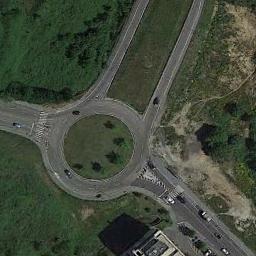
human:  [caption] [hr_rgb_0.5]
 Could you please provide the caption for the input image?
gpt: The roundabout with three exits and entrances is in the lawn with some trees .

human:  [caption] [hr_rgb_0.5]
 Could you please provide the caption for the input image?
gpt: The roundabout is on the grass next to trees .

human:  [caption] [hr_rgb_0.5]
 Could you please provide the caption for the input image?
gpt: There are several moving vehicles on the road at the roundabout, There are several buildings and some trees and some lawns around the roundabout .

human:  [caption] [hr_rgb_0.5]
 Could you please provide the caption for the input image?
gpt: There are some cars at the roundabout .

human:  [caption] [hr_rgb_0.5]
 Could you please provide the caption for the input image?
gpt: There are green meadows around the roundabout .